Question: For an HTML table with numbers, I am looking for an elegant JavaScript/CSS way to identify groups of equal values in each column, and color the background of corresponding cells accordingly. I will use it in a web presentation of regression test results.
In python I would probably have used something like itertools.groupby().
To illustrate, I include a screenshot example and the corresponding HTML code (constructed manually).
'''
<head>
<style>
td {font-family: Monospace; font-size:16; }
</style>
</head>
<body>
<table border=1>
<tr><td>1.111</td></tr>
<tr><td>1.111</td></tr>
<tr><td bgcolor="LightBlue">2.222</td></tr>
<tr><td>1.111</td></tr>
<tr><td bgcolor="LightBlue">2.222</td></tr>
<tr><td> 1.111</td></tr>
<tr><td bgcolor="LightBlue">2.222</td></tr>
<tr><td bgcolor="Goldenrod">3.333</td></tr>
<tr><td> 1.111</td></tr>
</table>
</body>
'''

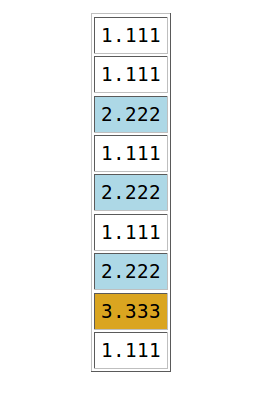
Answer: Here's a pure JavaScript solution (with <URL> that works on your posted sample source:
'''
function colorTableCells() {
'use strict';
var i = 0; //counter variable
var j = 0; //counter variable
var k = 0; //counter variable
var m = 0; //counter variable
var n = 0; //counter variable
var tables = document.getElementsByTagName('table'); //All tables as a collection.
var rows = []; //table rows collection, needed to determine columns
var cells = []; //td collection
var cell = {}; //used first as a Cell object (custom, see below) and then as a td (after all unique values by column have been determined
var values = []; //array of Cell objects (custom, see below).
var columnColorMap = {
'column0': 'gray',
'column1': 'purple',
'column2': 'pink',
'column3': 'mint',
'column4': 'cyan'
}; //columnColorMap holds the shade with which to color the column.
var C = function () {
//Cell Object, holds properties unique to the cells for coloring
this.value = 0; //Cell value
this.color = {
'red': 255,
'green': 255,
'blue': 255
}; //Cell color, determined by column
this.shades = {
'gray': [this.color.red, this.color.green, this.color.blue],
'purple': [this.color.red, this.color.green],
'pink': [null, this.color.green, this.color.blue],
'mint': [this.color.red, , this.color.blue],
'cyan': [this.color.red],
'magenta': [null, this.color.green],
'yellow': [null, null, this.color.blue]
}; //A quick way to determine the shade for the column. It holds color values to modify (and always in RGB order) or a null value if R, G, or B should be left alone.
this.column = 0; //Column the cell is in, relative to the table it is in.
this.darken = function (stepValue, hue) {
//function that returns a new color, based on the hue that is passed in
var decrement = 8;
var i = 0;
var ret = {
'red': 255,
'green': 255,
'blue': 255
};
if (!stepValue) {
stepValue = 0;
}
decrement = decrement * stepValue;
for (i = 0; i < hue.length; i += 1) {
if (hue[i]) {
hue[i] = hue[i] - decrement;
}
}
if (hue[0]) {
ret.red = hue[0];
}
if (hue[1]) {
ret.green = hue[1];
}
if (hue[2]) {
ret.blue = hue[2];
}
return ret;
};
this.getHexBackgroundColorString = function () {
//returns 'rbg(val, val, val) as '#RRGGBB'
var s = '';
var red = this.color.red.toString(16);
var green = this.color.green.toString(16);
var blue = this.color.blue.toString(16);
if (red.length < 2) {
red = '0' + red;
}
if (green.length < 2) {
green = '0' + green;
}
if (green.length < 2) {
blue = '0' + blue;
}
s = '#' + red + green + blue;
return s.toUpperCase();
};
};
var colHasValue = function (array, cell) {
//loop through array, returns 'if cell.value && cell.column are found or otherwise'
var i = 0;
var found = false;
for (i = 0; i < array.length; i += 1) {
if (array[i].value === cell.value && array[i].column === cell.column) {
found = true;
i = array.length;
}
}
return found;
};
for (i = 0; i < tables.length; i += 1) {
cells = tables[i].getElementsByTagName('td'); //get all td elements per table
for (j = 0; j < cells.length; j += 1) {
cell = new C(); //grab a new Cell object
cell.value = parseFloat(cells[j].innerText); //capture cell value
cell.column = cells[j].cellIndex; //capture cell column
if (!colHasValue(values, cell)) {
//hasn't been previously stored yet, so darken according to column and store
cell.color = cell.darken(j, cell.shades[columnColorMap['column' + cell.column.toString()]]);
values.push(cell); //capture all unique values
}
}
rows = tables[i].getElementsByTagName('tr'); //grab all rows by table
for (k = 0; k < rows.length; k += 1) {
//start looping through all the rows
for (m = 0; m < rows[k].childNodes.length; m += 1) {
//start looping through all of the row's children
if (rows[k].childNodes[m].nodeName.toLowerCase() === 'td') {
cell = rows[k].childNodes[m]; //found a td element, alias to cell for easier use
for (n = 0; n < values.length; n += 1) {
//loop through stored cell values
if (parseFloat(cell.innerText) === values[n].value && cell.cellIndex === values[n].column) {
//value and column matches
cell.style.backgroundColor = values[n].getHexBackgroundColorString(); //set background-color
n = values.length; //exit for
}
}
}
}
}
}
}
colorTableCells();
'''
Modify any (or all) of the following to change the colors:
- 'shades'- 'columnColorMap'- 'darken'